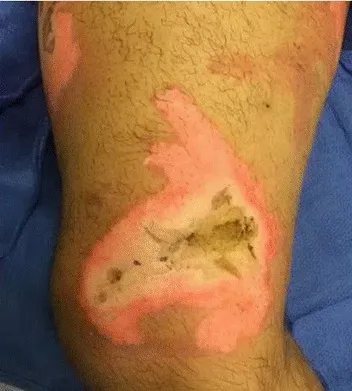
Case 3, medial right thigh above the knee.
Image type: medical_photograph (skin_photograph)